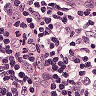
Metastatic tissue present: no